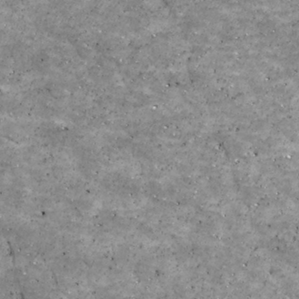
Label: non_frost